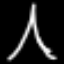
Label: The Eiffel Tower